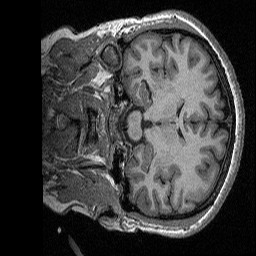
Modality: T1w
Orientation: coronal
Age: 39
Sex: female
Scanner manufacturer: siemens
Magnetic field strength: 3 T
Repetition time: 2.3 s
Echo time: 0.00298 s